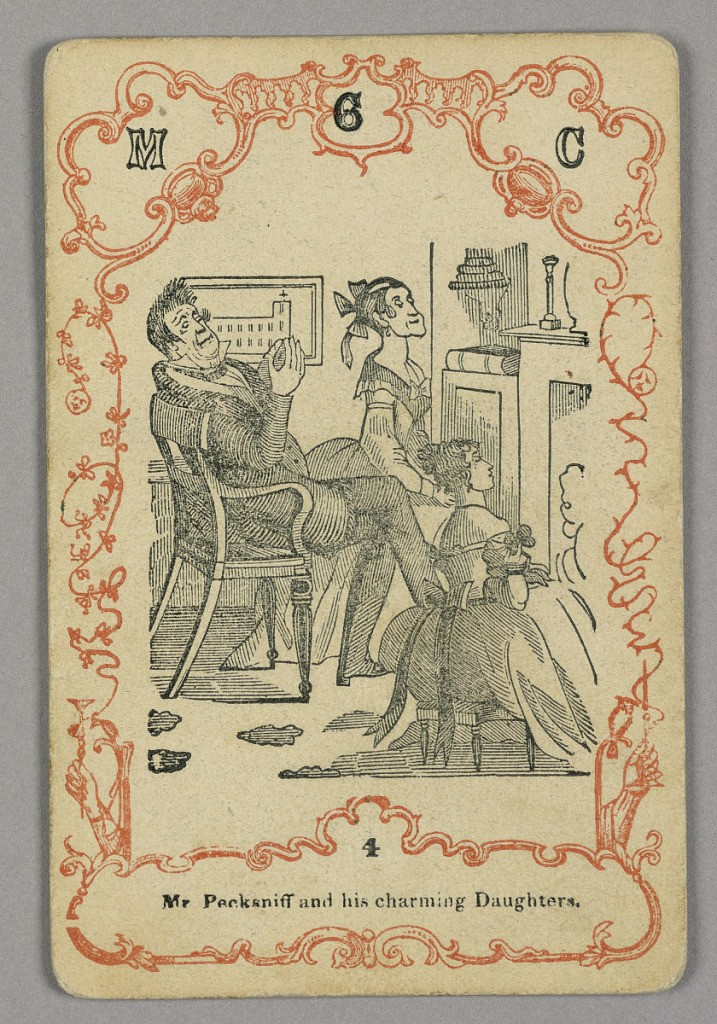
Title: Playing card
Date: ca. 1855
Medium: Red and black ink, paper
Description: At top: M 6 C; below central image: 4